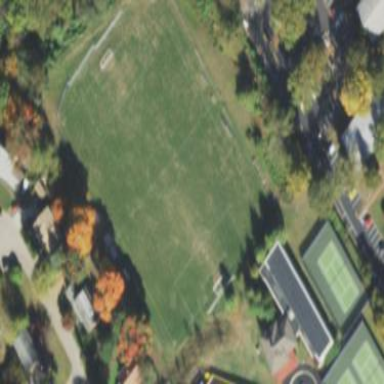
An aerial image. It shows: Soccer pitch for leisureland activities.